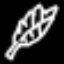
Label: leaf